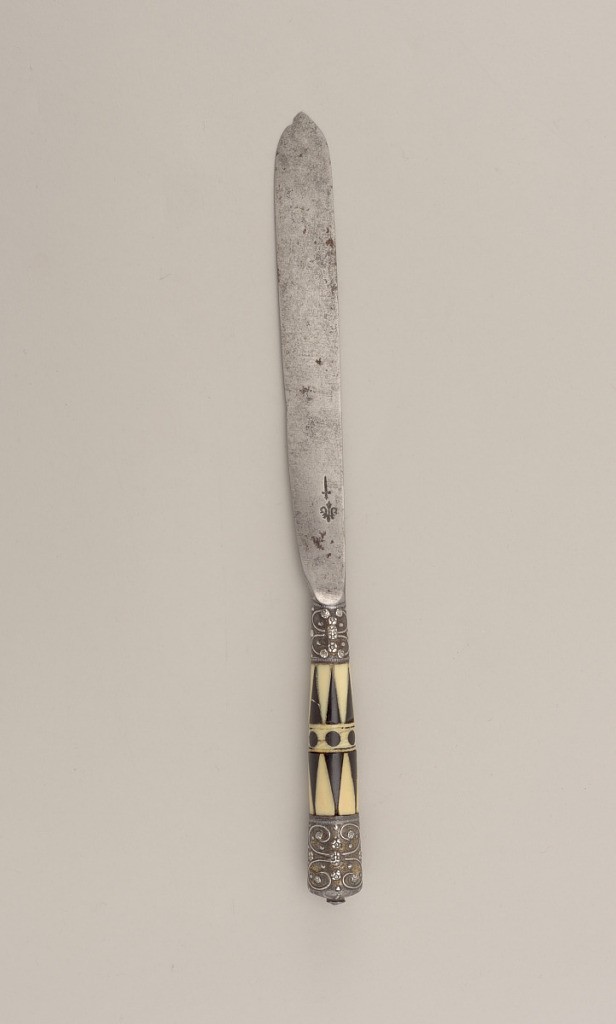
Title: Knife with Triangular Pattern Ivory and Bone Handle
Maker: London Cutler's Company
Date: ca. 1610
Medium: steel, silver, gold, ivory, bone
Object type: knife
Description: Blade with straight sides and leaf-shaped point. Hollow bolster, ferrules silver gilt with floral pattern. Tapered handles are ivory and bone in triangular pattern. In the middle of the handle black inlaid dots and two horizontal bands. Silver-gilt caps with floral pattern on the end of the handle.